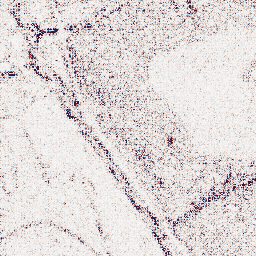
Category: wavelet
Decomposition family: wavelet_biorthogonal
Decomposition parameters: wavelet: bior5.5
level: 1
Upsampling method: bicubic
Upsampling parameters: scale: 8
Upsampling scale: 8